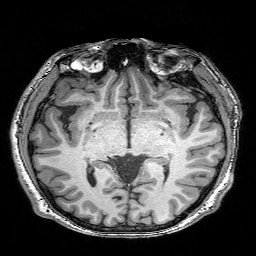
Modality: T1w
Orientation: coronal
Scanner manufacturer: siemens
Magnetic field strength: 3 T
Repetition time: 0.02 s
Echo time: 0.005 s